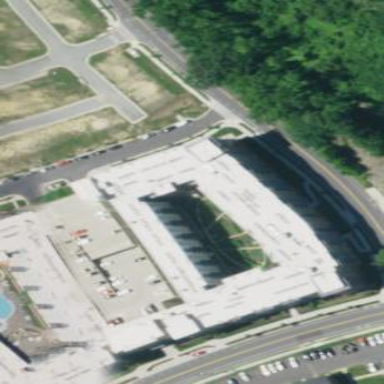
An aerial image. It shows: Courtyard that is man-made.